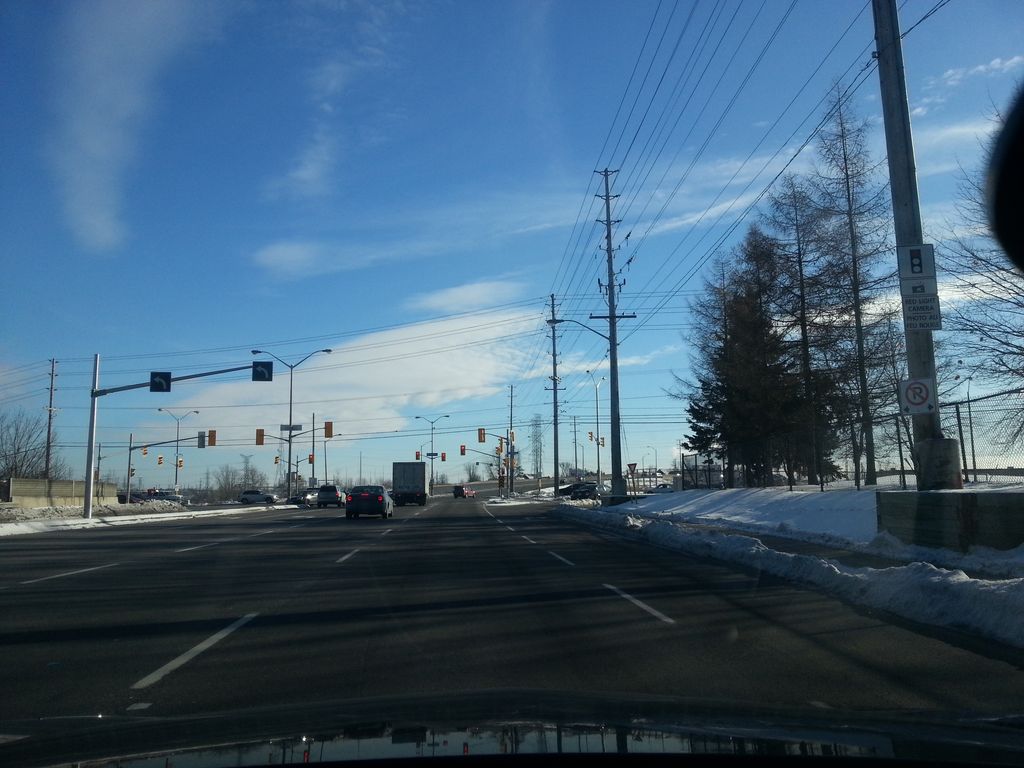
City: ottawa-gatineau